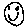
Label: smiley face